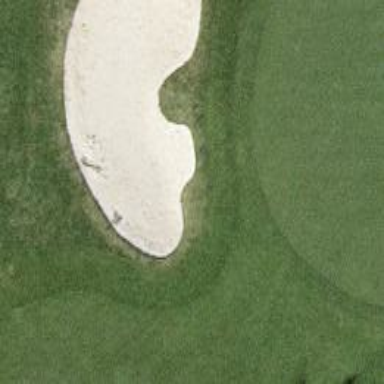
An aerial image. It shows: Golf bunker filled with natural sand.